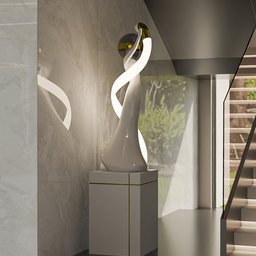
Label: lighting